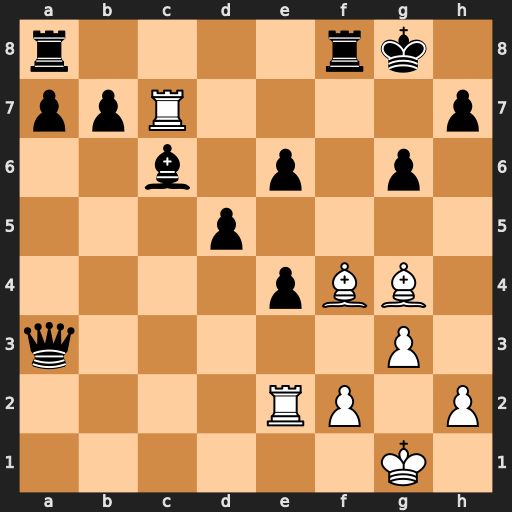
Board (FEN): r4rk1/ppR4p/2b1p1p1/3p4/4pBB1/q5P1/4RP1P/6K1
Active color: w
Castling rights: -
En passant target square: -
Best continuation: Bxe6+ Rf7 Bxf7+ Kg7 Bxd5+